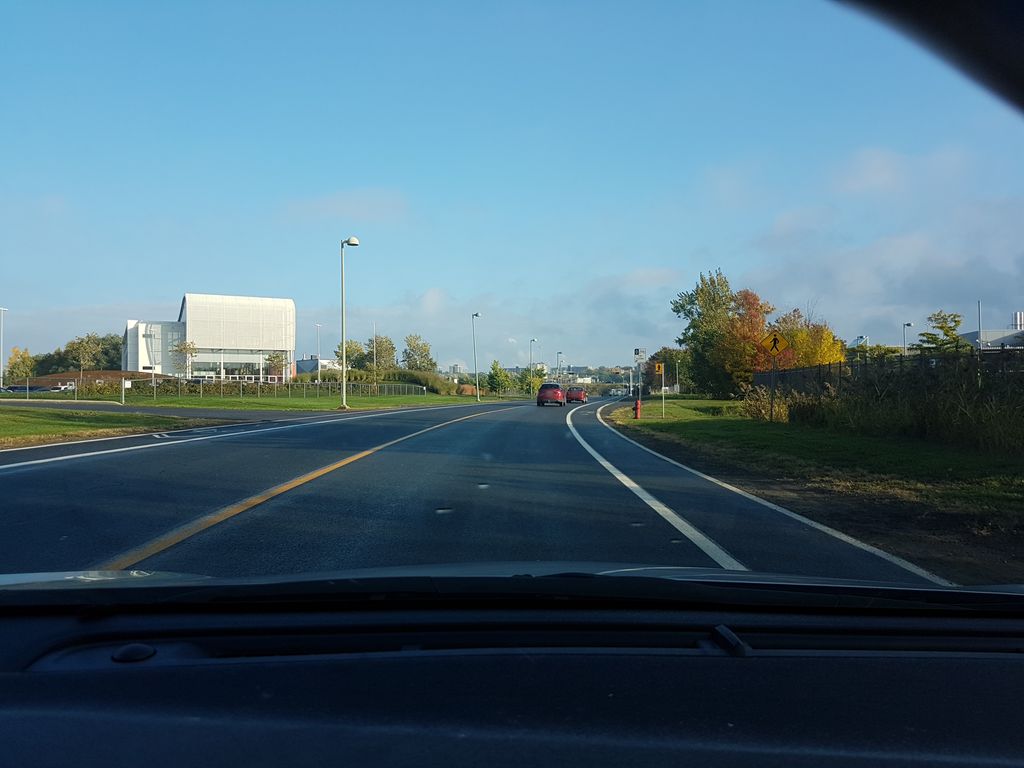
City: quebec_city